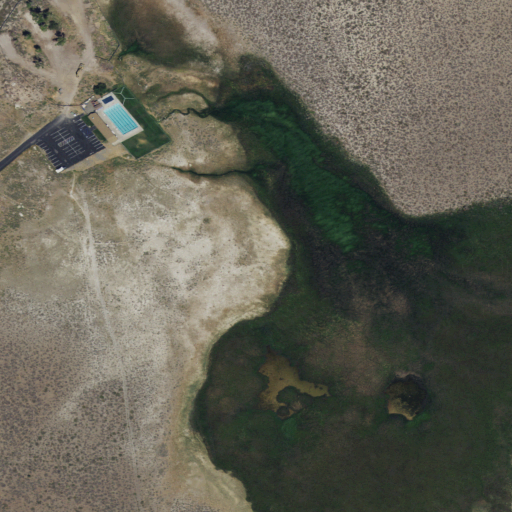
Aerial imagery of depression(s) in California named Whitmore Tub containing shrub, woody wetlands, herbaceous wetlands, low intensity development, evergreen forest, medium intensity development, and open development